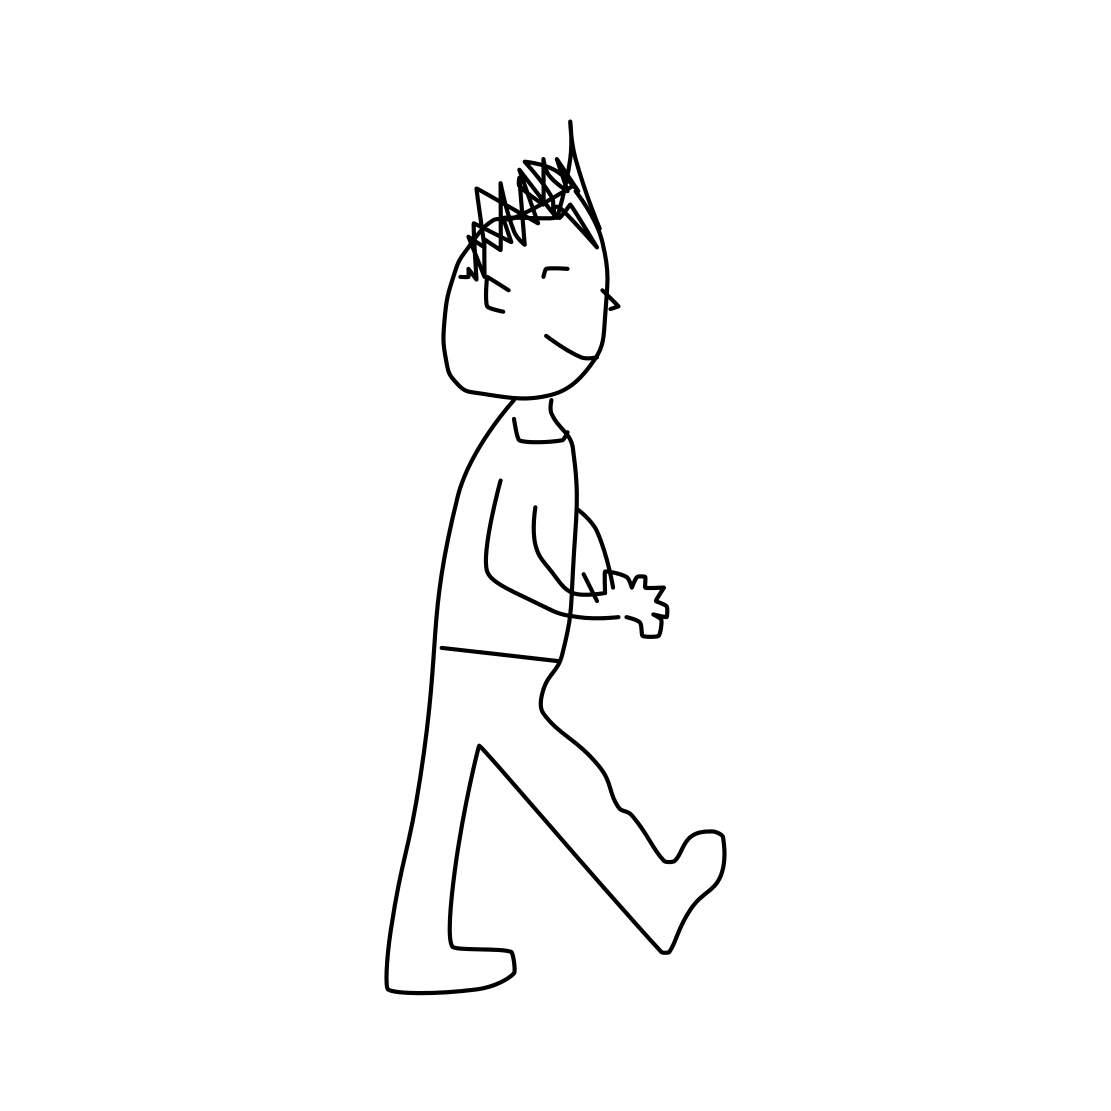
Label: person walking